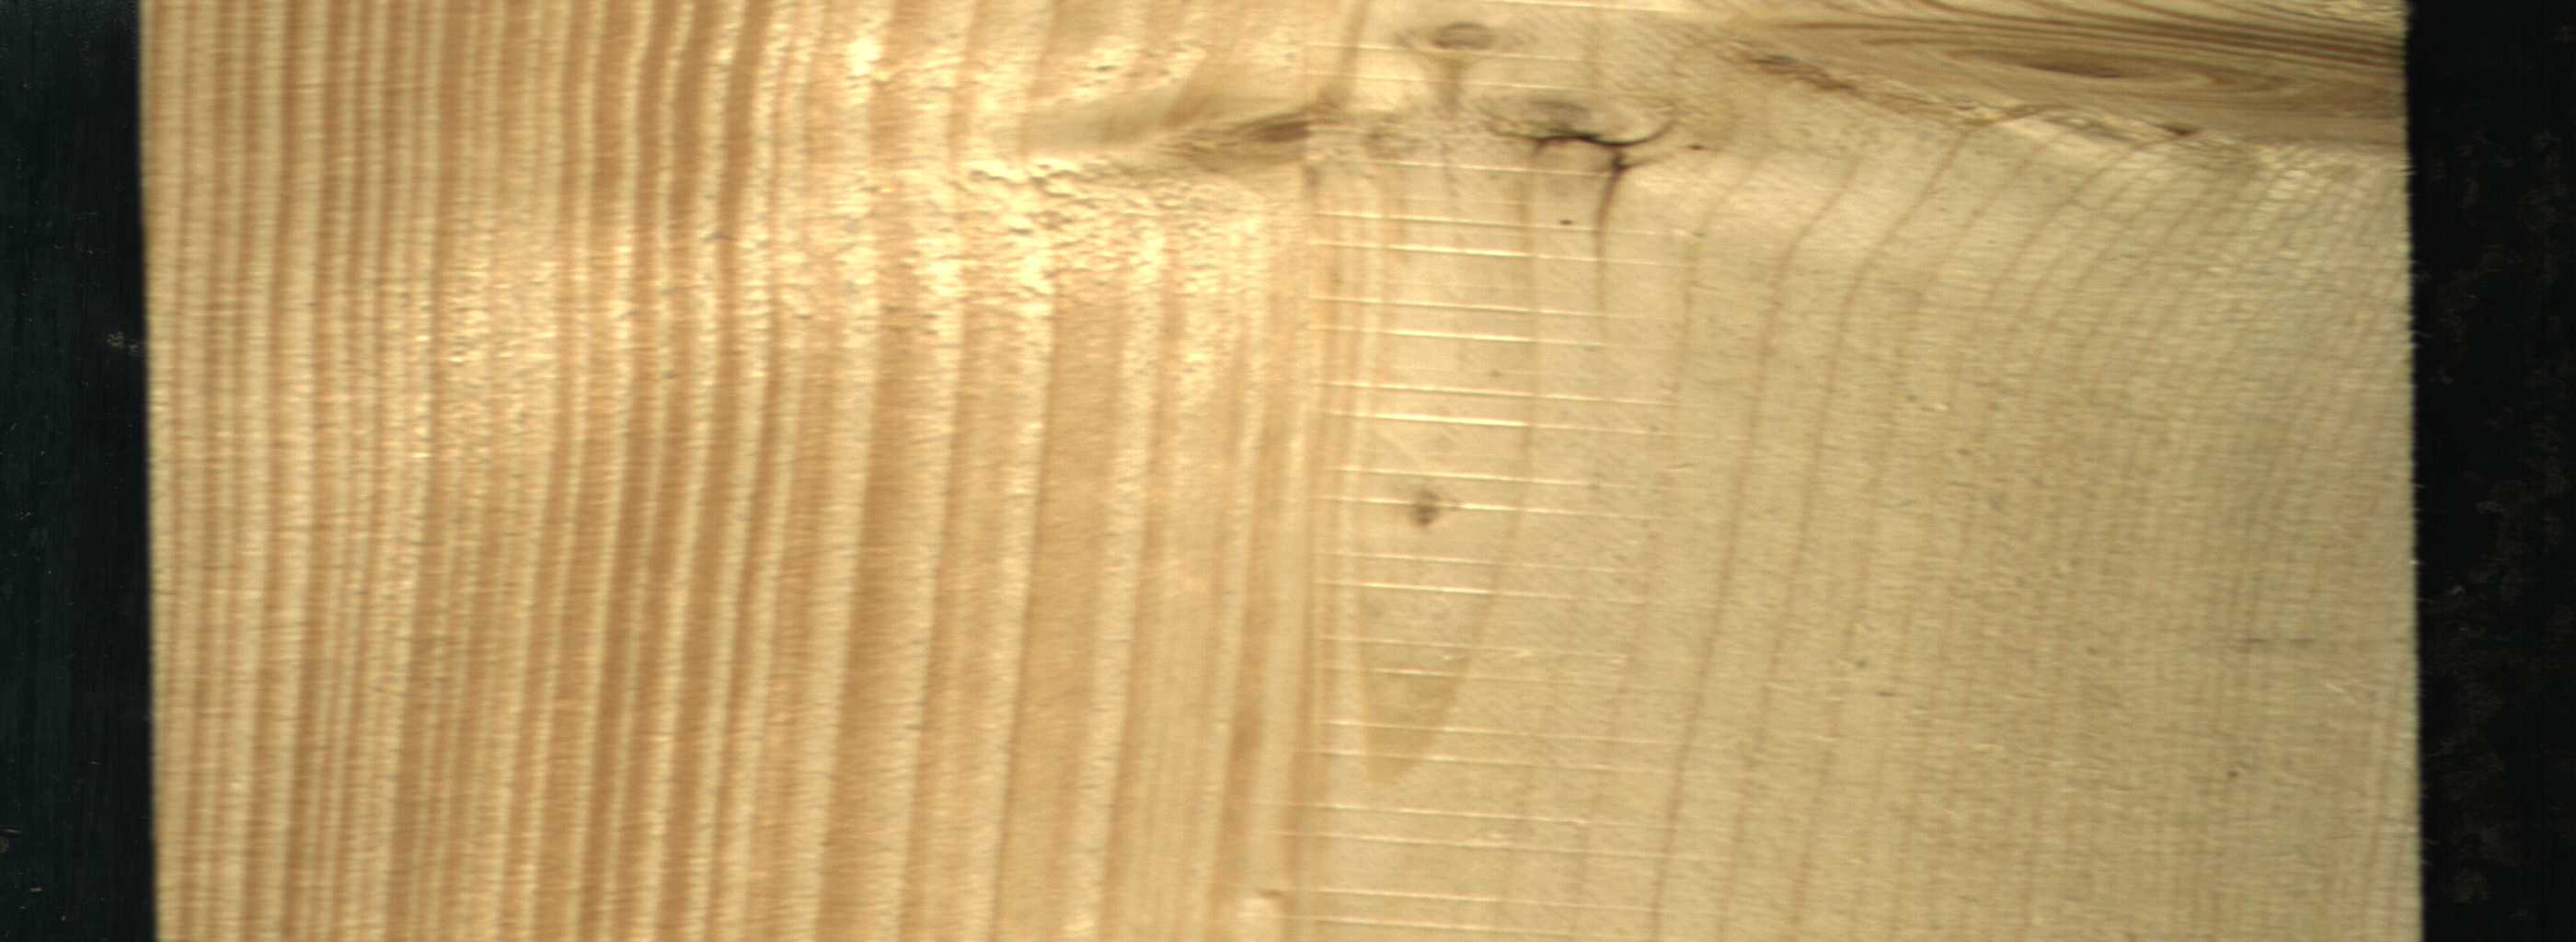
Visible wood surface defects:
Crack
Live_Knot
Live_Knot
Live_Knot
Live_Knot